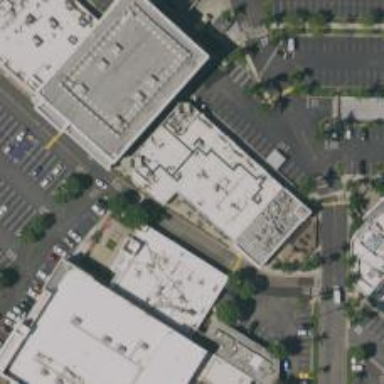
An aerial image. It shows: Healthcare clinic is depicted in the image.